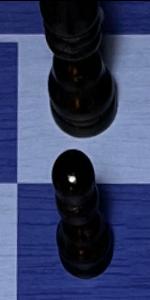
Label: Pawn_Black